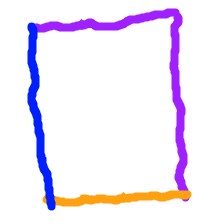
Shape: rectangle